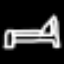
Label: bed